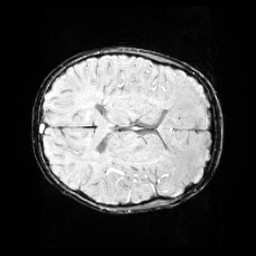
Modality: SWI
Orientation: axial
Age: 11
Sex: female
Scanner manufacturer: siemens
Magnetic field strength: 3 T
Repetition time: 0.027 s
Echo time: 0.02 s